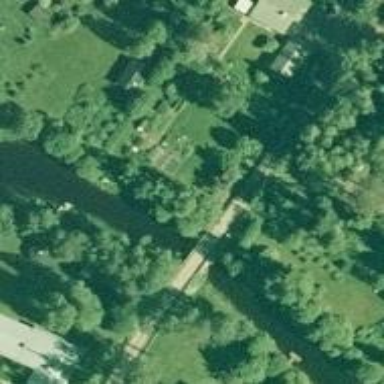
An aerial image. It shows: Unclassified road with bridge.